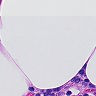
Metastatic tissue present: no